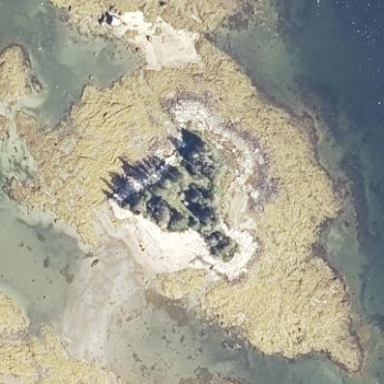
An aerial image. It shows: Islet along the coastline.